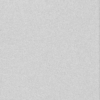
Label: dusty